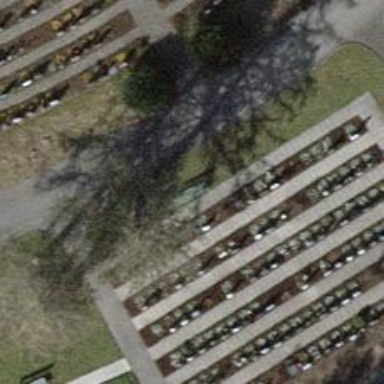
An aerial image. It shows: Brown bench.